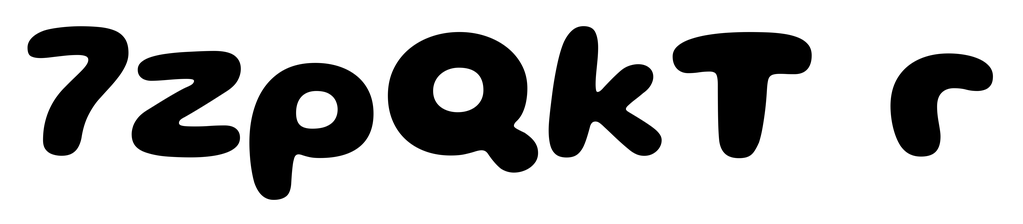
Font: Gluten_Bold